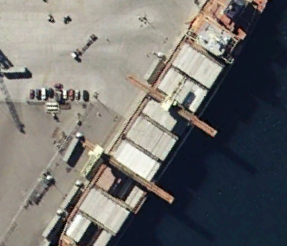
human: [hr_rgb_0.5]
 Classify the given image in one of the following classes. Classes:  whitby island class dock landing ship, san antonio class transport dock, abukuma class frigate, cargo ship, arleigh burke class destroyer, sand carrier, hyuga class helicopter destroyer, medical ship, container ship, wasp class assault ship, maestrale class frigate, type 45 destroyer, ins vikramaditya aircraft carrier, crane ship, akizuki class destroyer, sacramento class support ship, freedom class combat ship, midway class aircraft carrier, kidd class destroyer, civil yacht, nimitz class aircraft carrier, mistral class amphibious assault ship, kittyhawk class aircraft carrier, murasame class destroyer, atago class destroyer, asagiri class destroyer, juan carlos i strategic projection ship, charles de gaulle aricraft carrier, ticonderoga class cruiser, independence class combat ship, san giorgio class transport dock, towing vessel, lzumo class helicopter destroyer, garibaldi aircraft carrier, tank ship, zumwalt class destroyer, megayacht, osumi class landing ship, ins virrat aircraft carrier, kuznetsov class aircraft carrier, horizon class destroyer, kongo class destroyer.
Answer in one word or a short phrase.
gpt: Cargo ship